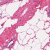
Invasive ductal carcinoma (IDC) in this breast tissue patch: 0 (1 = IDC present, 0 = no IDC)